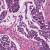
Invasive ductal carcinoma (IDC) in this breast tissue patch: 0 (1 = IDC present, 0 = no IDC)